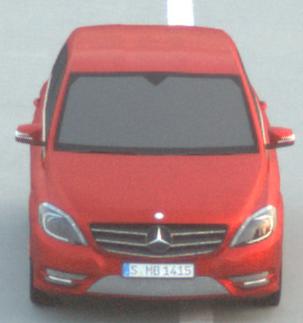
Make: Mercedes-Benz
Model: B 180 BlueEFFICIENCY
Detailed model: B-Class (246)
Model produced from: 2011/11
Model produced until: 2012/10
Doors: 5
Color: red
Road condition: dry road
Daytime: dawn
Contrast: low contrast